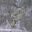
Label: 9